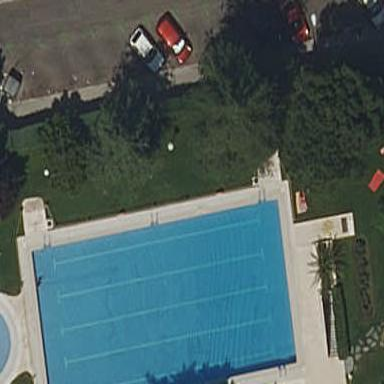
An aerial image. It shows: Swimming pool located in leisure land.